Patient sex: M
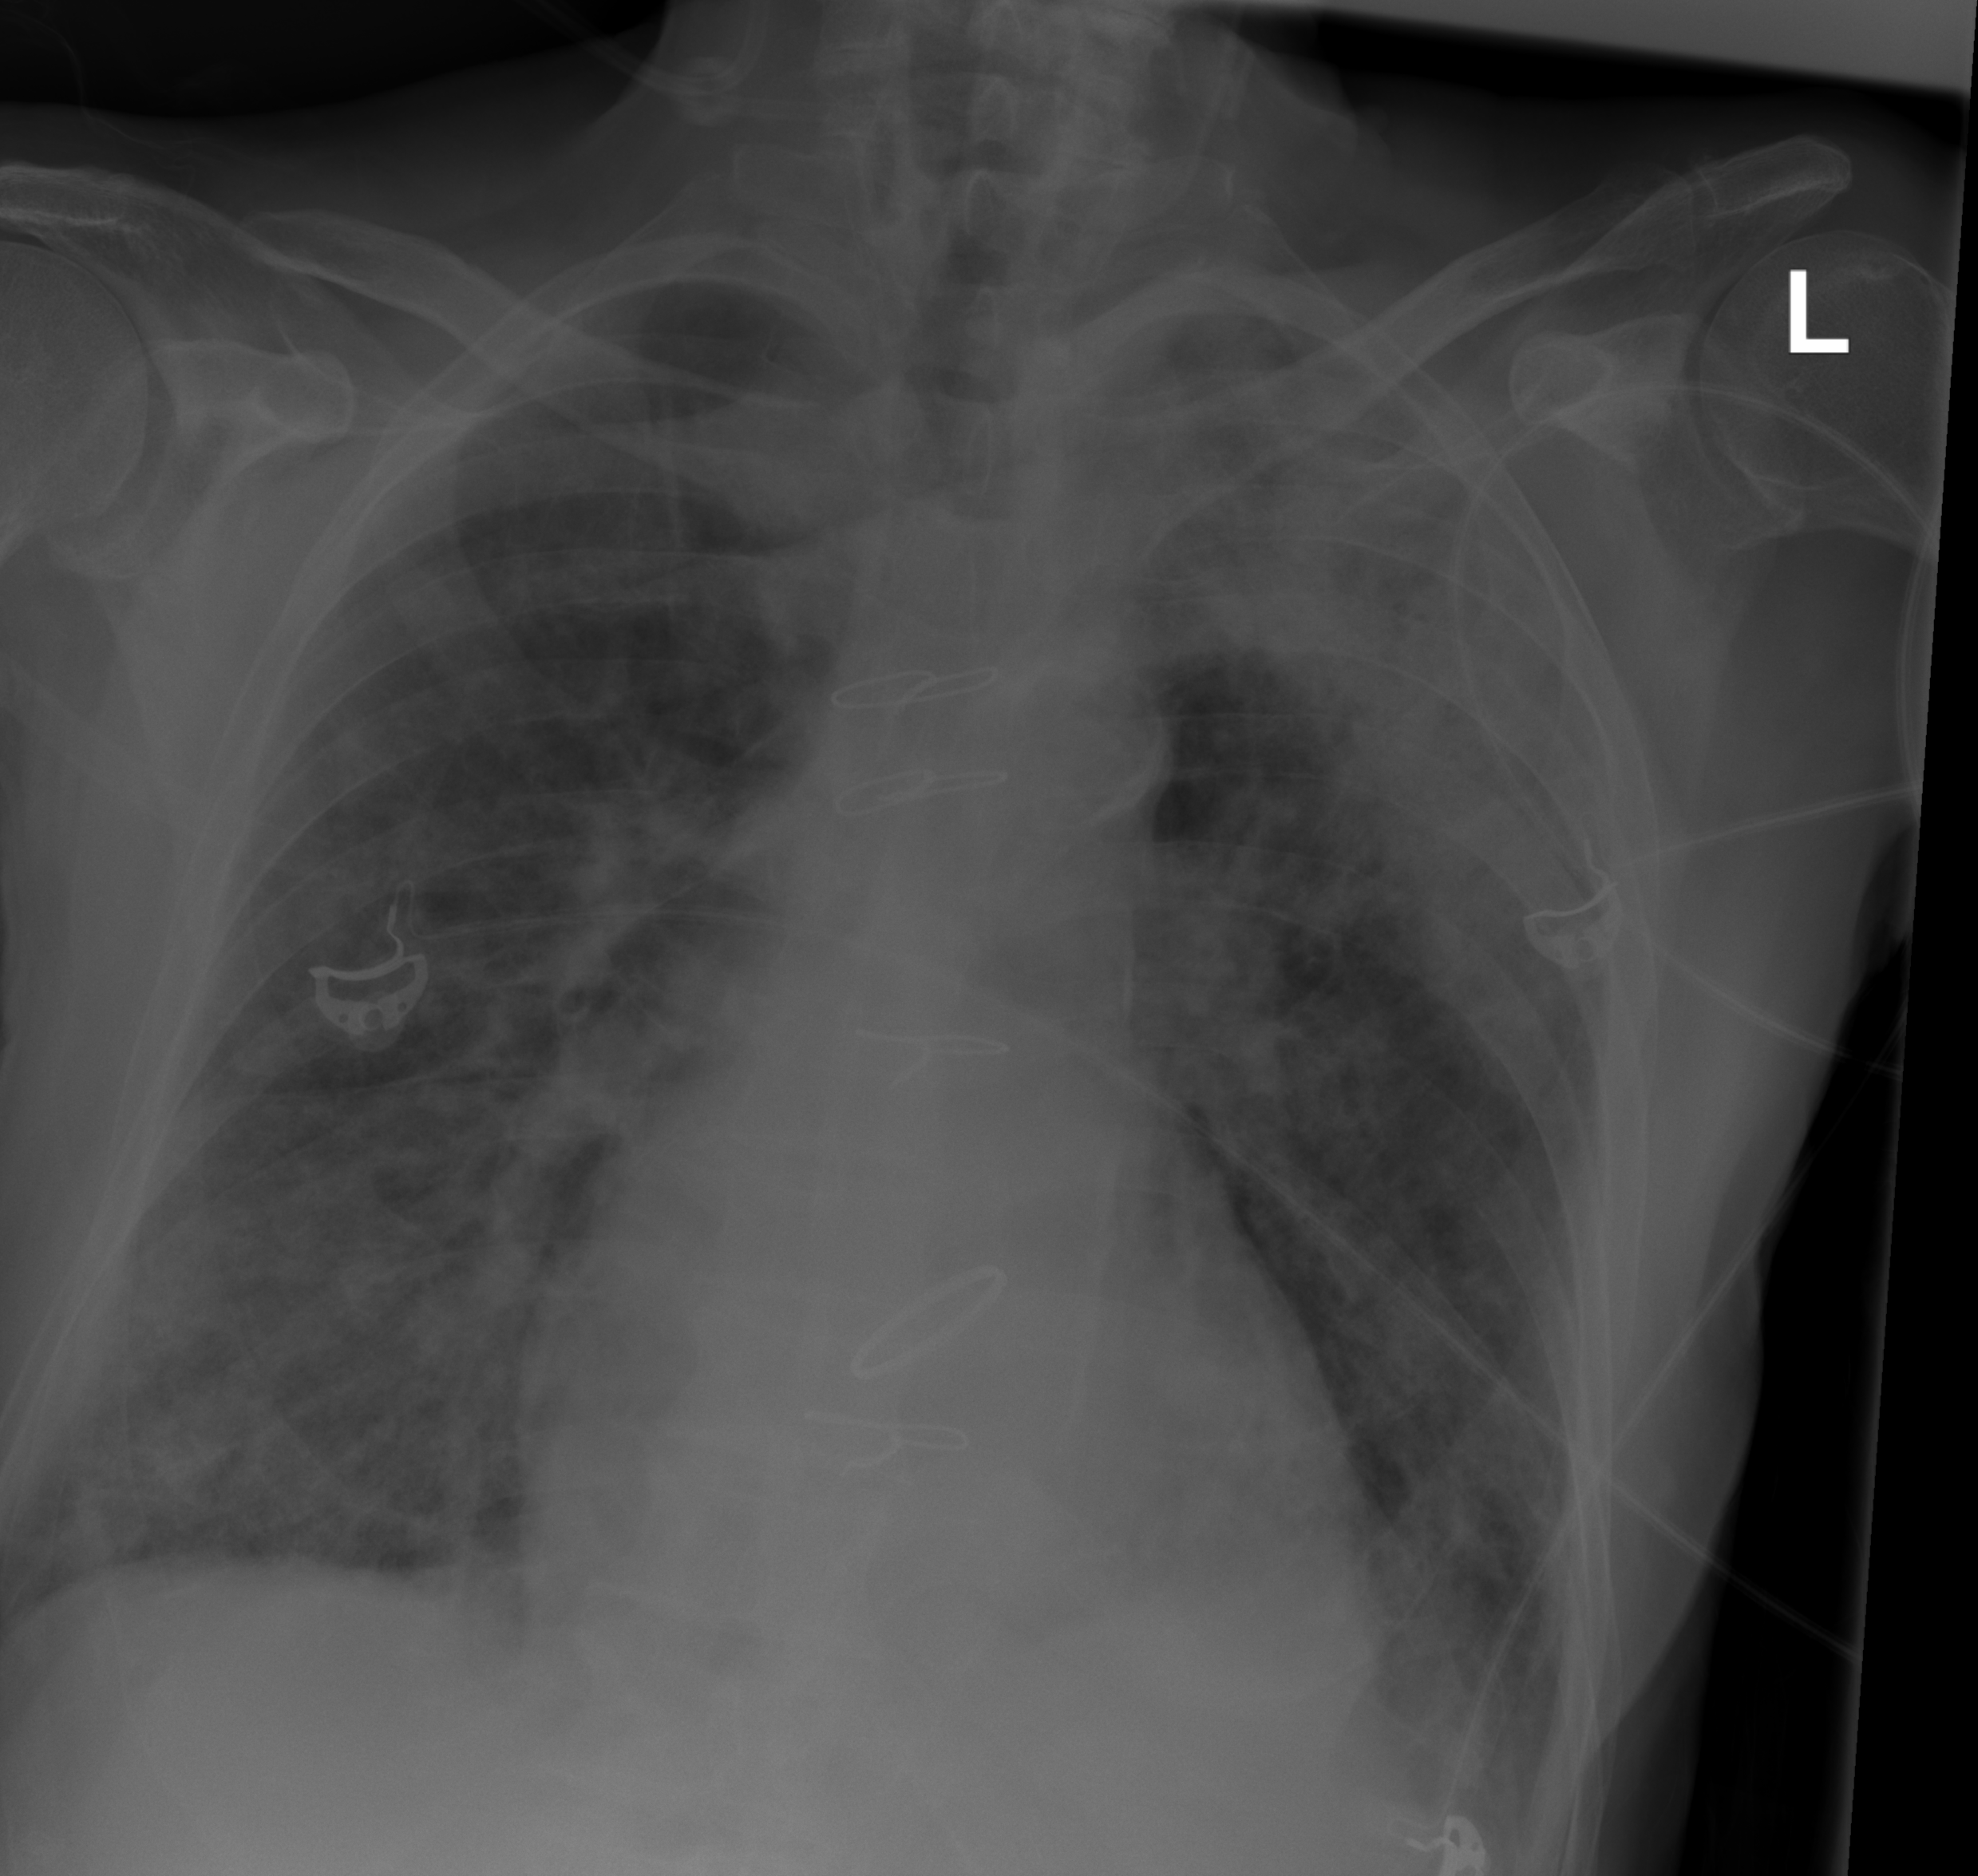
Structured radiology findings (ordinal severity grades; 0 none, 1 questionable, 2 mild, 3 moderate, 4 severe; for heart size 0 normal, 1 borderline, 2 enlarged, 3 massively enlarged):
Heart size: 0
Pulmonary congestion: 2
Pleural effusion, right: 0
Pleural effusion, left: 2
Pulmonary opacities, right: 3
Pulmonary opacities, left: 4
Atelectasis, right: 0
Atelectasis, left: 0